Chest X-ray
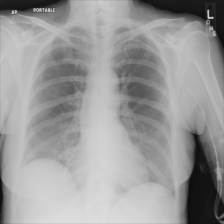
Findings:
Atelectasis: negative
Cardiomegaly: negative
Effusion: negative
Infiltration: negative
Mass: negative
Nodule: negative
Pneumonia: negative
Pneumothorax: negative
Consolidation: negative
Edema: negative
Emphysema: negative
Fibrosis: negative
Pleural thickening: negative
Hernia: negative